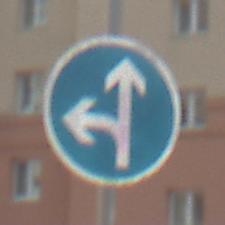
Verkehrszeichen: VorgeschriebeneFahrtrichtungGeradeausOderLinks
Umgebung: Outdoor, Urban
Tageszeit: MorningAfternoon
Wetter: PartlyCloudy
Licht: Natural
Jahreszeit: NotSpecified
Kontrast: HighContrast